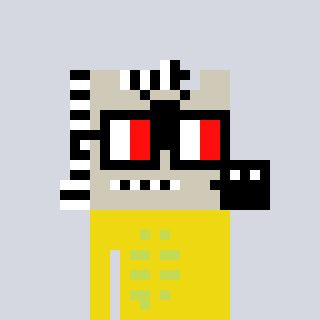
a pixel art character with square glasses with black frames and red eyes, a zebra-shaped head and a yellow-colored body on a cool background